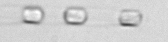
Label: Skeletonema